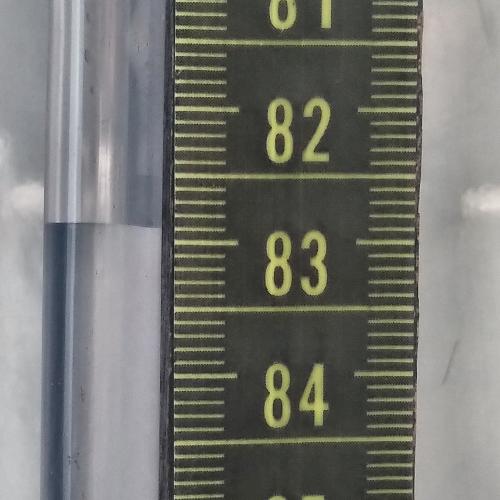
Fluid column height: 82.9 cm